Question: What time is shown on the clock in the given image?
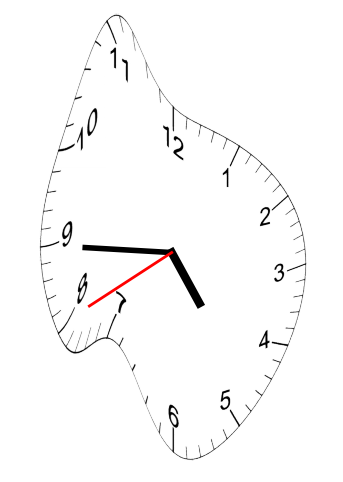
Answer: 04:44:40